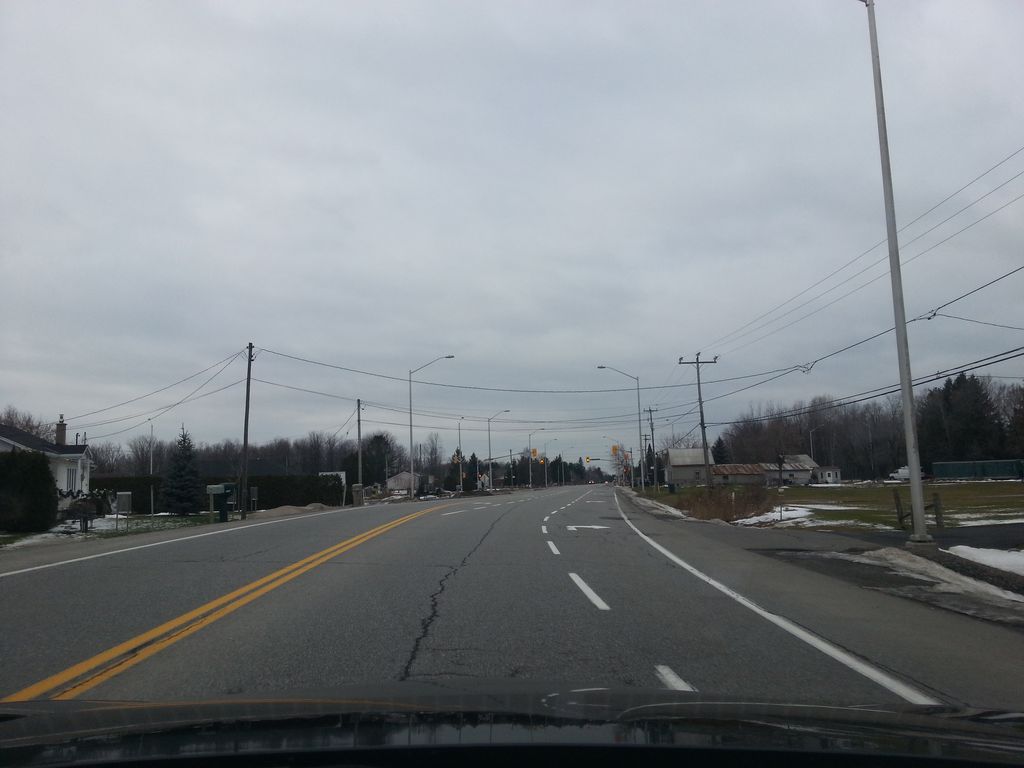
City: ottawa-gatineau